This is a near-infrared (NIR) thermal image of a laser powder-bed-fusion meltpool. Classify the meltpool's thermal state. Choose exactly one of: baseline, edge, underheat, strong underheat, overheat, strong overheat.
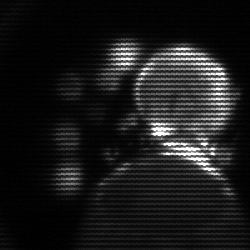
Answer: baseline